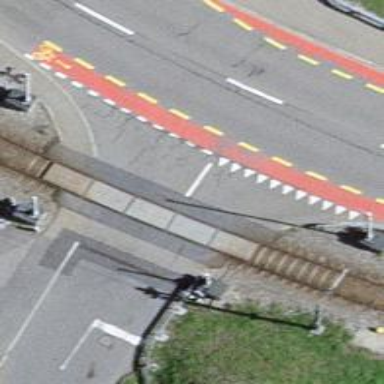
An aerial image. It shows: Level crossing with double half barrier.